Question: Count the number of objects in the diagram.
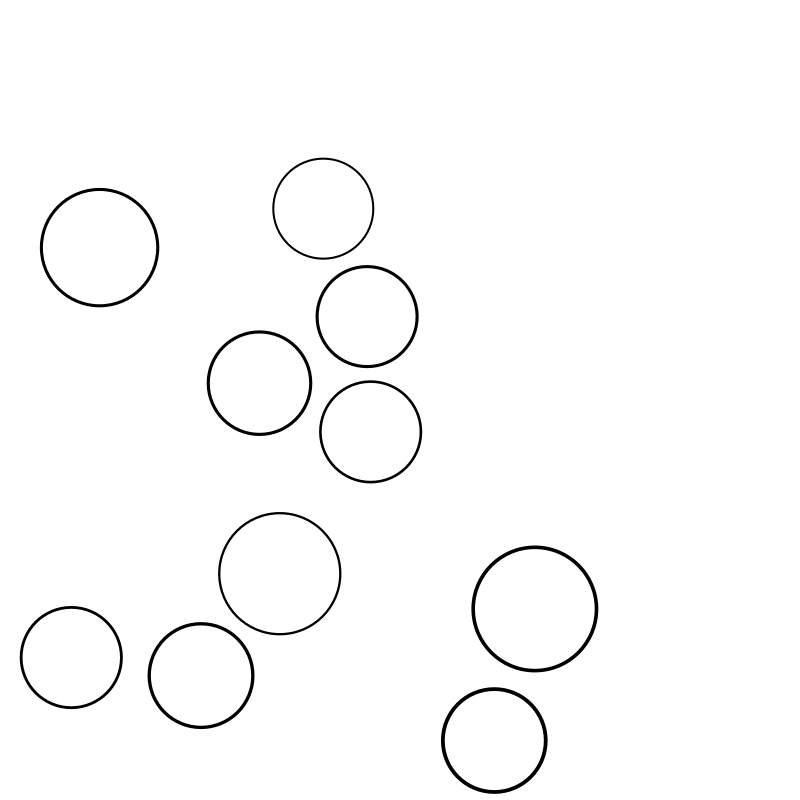
Answer: 10